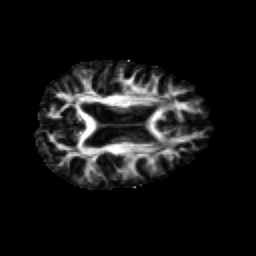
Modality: FA
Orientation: axial
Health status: healthy
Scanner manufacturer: philips
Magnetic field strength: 3 T
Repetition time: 6.964 s
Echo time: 0.092 s